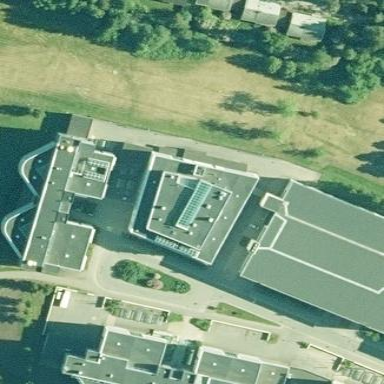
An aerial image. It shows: Building.